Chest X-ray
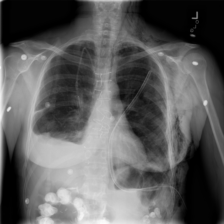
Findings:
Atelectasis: negative
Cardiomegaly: negative
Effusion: negative
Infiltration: negative
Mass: negative
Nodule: negative
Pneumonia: negative
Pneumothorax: positive
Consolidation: negative
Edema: negative
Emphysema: positive
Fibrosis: positive
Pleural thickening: negative
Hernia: negative